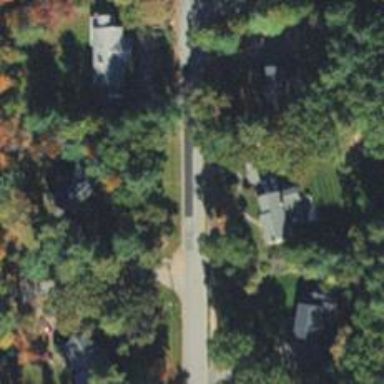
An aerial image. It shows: Residential road with asphalt surface and separate sidewalk.